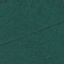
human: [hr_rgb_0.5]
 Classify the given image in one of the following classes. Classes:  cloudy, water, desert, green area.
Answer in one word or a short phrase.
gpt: green area